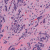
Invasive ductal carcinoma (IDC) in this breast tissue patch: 1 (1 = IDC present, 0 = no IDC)